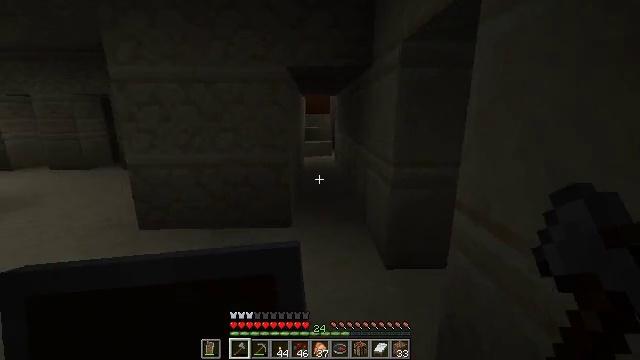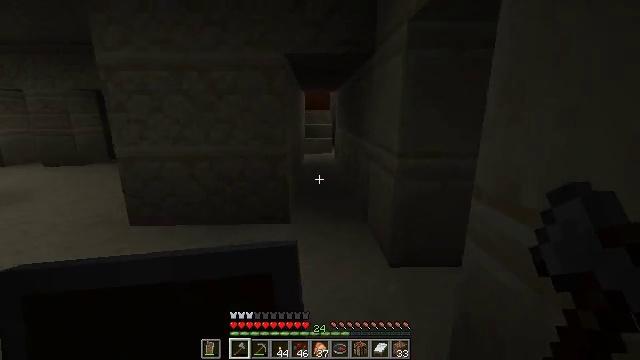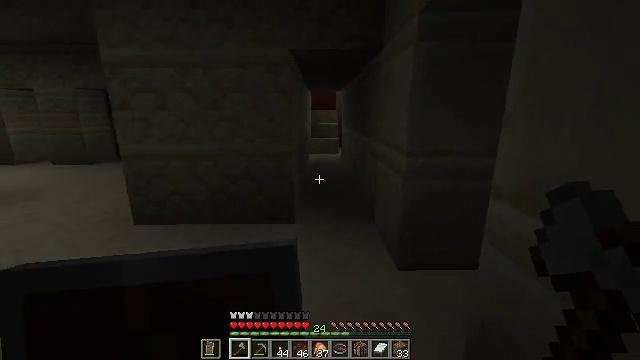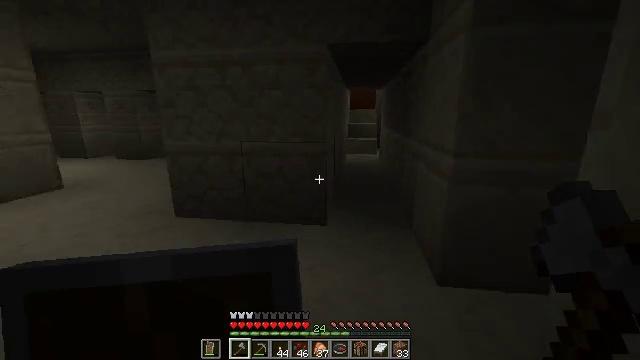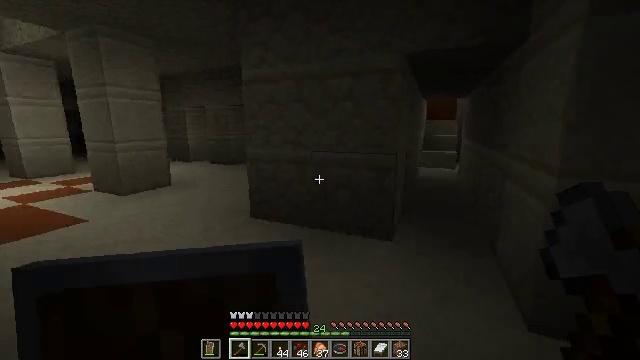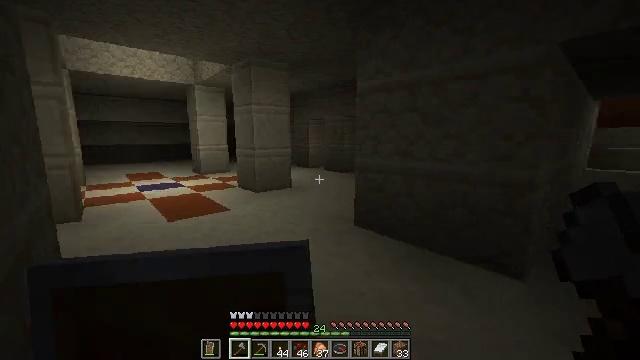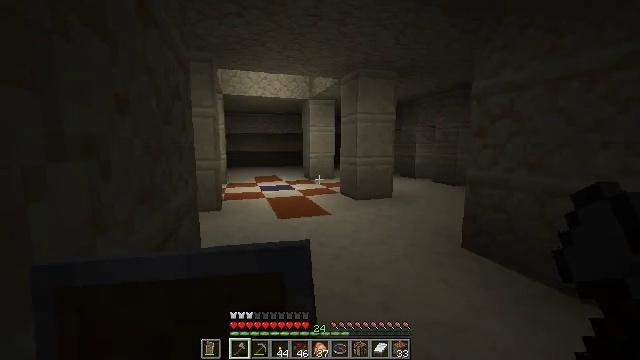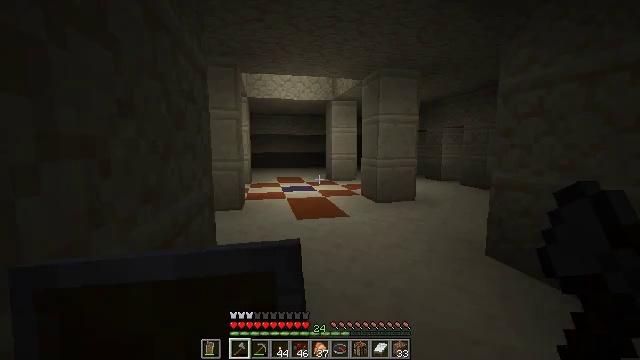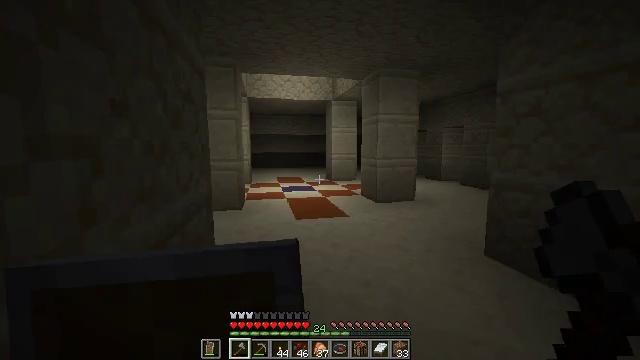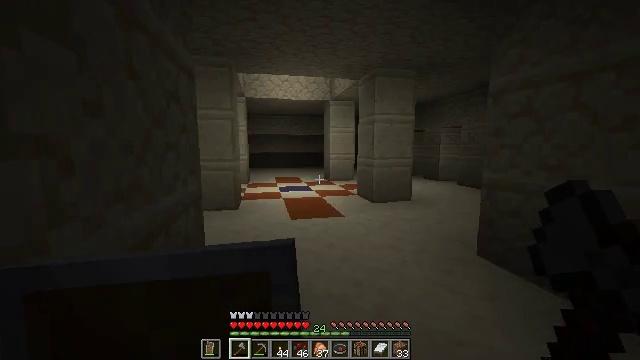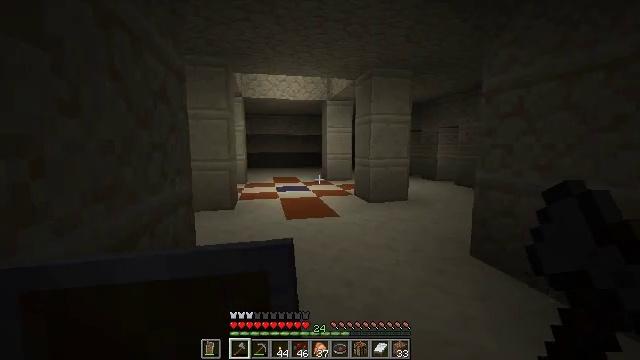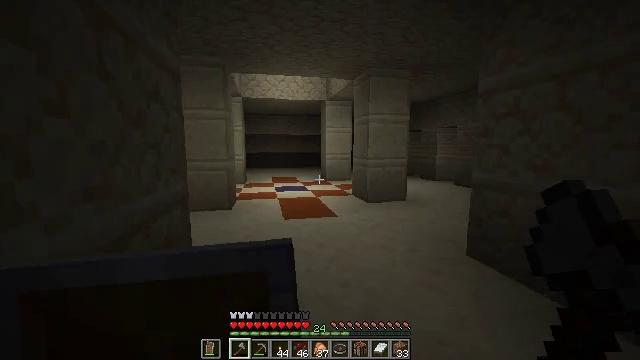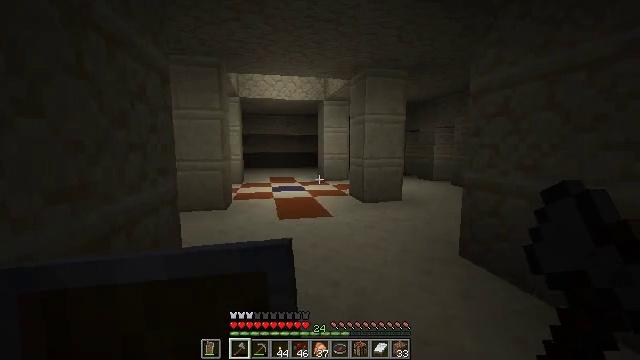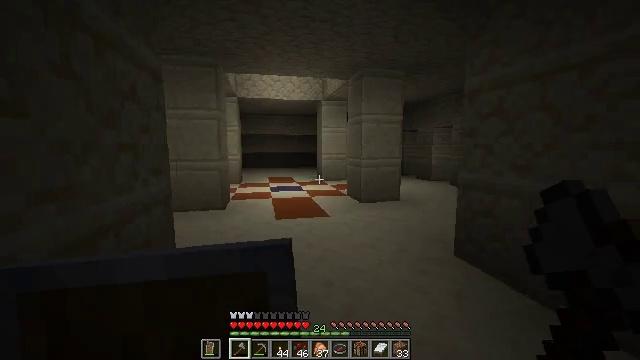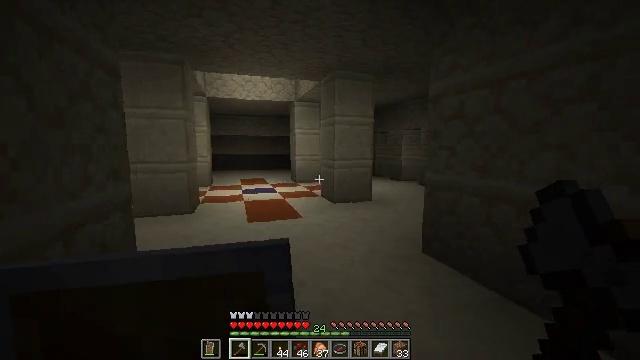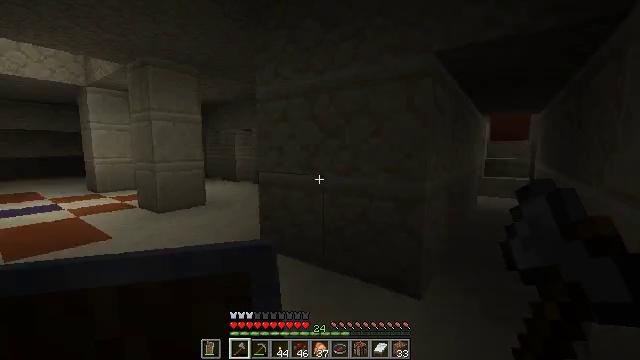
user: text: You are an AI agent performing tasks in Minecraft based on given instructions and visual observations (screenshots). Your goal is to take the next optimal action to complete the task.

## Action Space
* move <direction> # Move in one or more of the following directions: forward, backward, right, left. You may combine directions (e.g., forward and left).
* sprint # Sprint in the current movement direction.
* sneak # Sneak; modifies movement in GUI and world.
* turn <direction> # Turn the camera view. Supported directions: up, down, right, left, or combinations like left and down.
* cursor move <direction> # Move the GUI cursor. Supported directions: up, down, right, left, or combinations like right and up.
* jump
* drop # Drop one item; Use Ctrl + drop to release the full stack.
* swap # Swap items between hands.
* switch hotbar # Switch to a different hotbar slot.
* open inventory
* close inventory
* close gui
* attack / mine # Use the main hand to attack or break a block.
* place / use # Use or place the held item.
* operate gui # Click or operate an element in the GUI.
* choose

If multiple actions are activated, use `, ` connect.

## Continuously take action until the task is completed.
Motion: motion action
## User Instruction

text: Collect orange terracotta for building.
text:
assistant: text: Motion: move forward, sneak
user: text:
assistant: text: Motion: move forward, sneak, turn left
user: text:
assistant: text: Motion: move forward and move right, sneak, turn left
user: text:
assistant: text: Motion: move forward and move right, sneak, turn left and up
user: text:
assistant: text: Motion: move forward and move right, sneak, turn left and up
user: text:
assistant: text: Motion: move right, sneak, turn left and up
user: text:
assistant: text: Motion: move right, sneak, turn left
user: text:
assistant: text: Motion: move right, sneak
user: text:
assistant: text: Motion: move right, sneak
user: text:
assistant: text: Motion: move right, sneak
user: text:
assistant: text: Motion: move right, sneak
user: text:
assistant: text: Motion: move right, sneak
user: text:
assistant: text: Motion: move right, sneak
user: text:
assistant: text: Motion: move left, sneak, turn right
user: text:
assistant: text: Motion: move left, sneak, turn right
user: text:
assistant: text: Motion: move left, sneak, turn right and down
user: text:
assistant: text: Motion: move left, sneak, turn right and down
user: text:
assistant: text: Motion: move left, sneak, turn right
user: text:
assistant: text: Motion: move left, sneak, turn up
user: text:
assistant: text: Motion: move left, sneak
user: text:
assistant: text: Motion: move left, sneak
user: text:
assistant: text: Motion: move left, sneak
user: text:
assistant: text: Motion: move left, sneak
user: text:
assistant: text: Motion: move left, sneak
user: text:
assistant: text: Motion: move left, sneak, turn left
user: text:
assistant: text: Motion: sneak, turn left and up
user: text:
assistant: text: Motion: sneak, turn left and up
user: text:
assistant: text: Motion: sneak, turn left and down
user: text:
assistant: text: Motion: sneak, turn left and down
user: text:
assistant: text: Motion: sneak, turn left